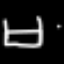
Label: bed